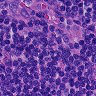
Metastatic tissue present: no